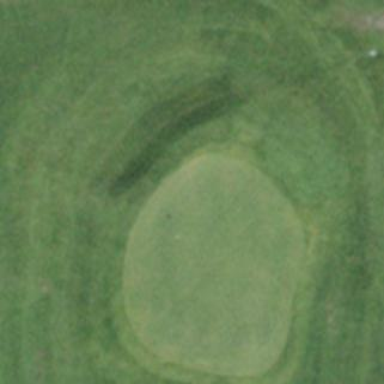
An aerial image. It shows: Picturesque green golfing area with grass land use.